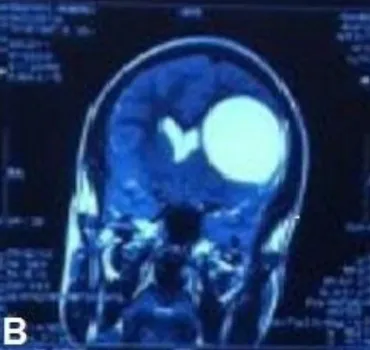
Cystic mass that measured 55 x 57 mm in the superior portion of left temporal lobe. Magnetic resonance imaging of brain that showing a large cyst lesion in the superior portion of left temporal lobe.
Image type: radiology (mri)